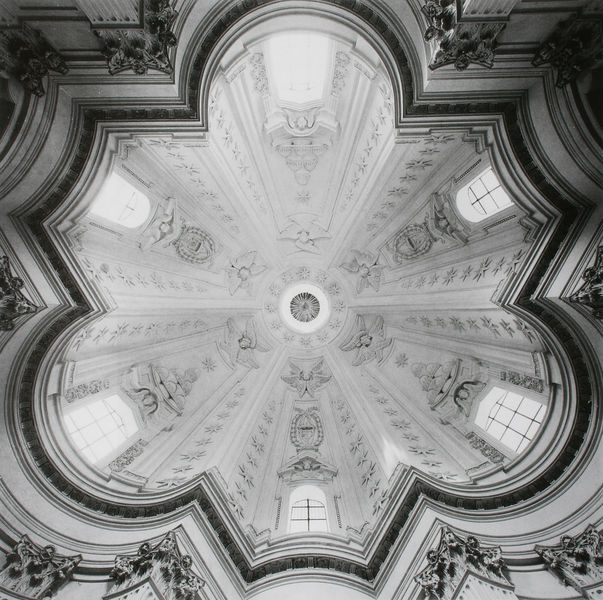
Titel: Blick in die Kuppel
Künstler: Francesco Borromini
Standort: Rom
Institution: S. Ivo alla Sapienza
Schlagwörter: flügel, weiß, kirchturm, ausschnitt, blume, fenster, glas, grau, hell, laterne, licht, mitte, pfeiler, profil, schwarz, stützen, säulen, blüte, dach, malerei, muster, architektur, barock, spitze, kirche, decke, drei, rokoko, kreis, rund, turm, engel, putto, schrift, bogen, perspektive, giebel, sprossenfenster, pilaster, kuppel, erhaben, vorsprung, zopf, detail, symmetrie, ornamente, verzierung, leuchter, stuck, hoch, aufsicht, foto, fotografie, oben, gewölbe, höhe, stern, rundfenster, dom, kegel, strahlen, form, schwarz weiss, sterne, loch, kapitelle, kapitell, photo, halbkreis, sims, gesims, voluten, rosette, dekce, profan, zentral, religiös, zentrum, fresko, sechs, korinthisch, illusion, putti, kanten, geometrie, bau, rundungen, trompe l'eil, gebälk, kleeblatt, bauwerk, korintisch, spätbarock, zentralbau, oculus, okulus, oberlicht, konchen, pendentiv, dreipass, polygonal, maswerk, strahlenkranz, trompe, abschluss, verkröpft, kippel, sotto in su, kirchendecke, verziehungen, bassilika, pendentivkuppel, verkröpftes gesims, verkröpftes gebälk, kirchenkuppel, wow, #licht, nach obene, lkicht